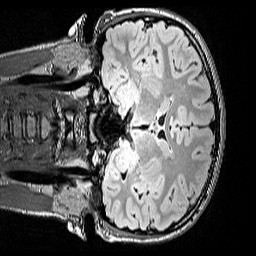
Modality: FLAIR
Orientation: coronal
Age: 12
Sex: female
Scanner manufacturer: siemens
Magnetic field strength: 3 T
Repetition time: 5 s
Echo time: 0.388 s